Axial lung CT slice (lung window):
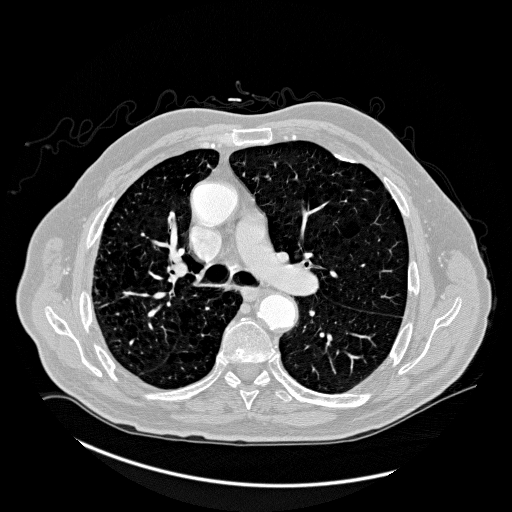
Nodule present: no